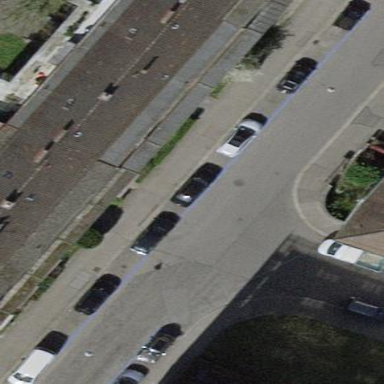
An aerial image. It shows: Parking lane for vehicles.